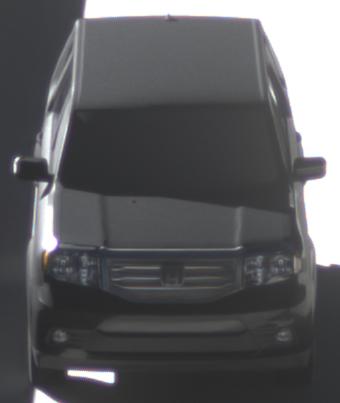
Make: Honda
Model: Pilot
Detailed model: Gen. 2 Facelift
Model produced from: 2012
Model produced until: 2015
Doors: 5
Color: black
Road condition: dry road
Daytime: morning or afternoon
Contrast: high contrast